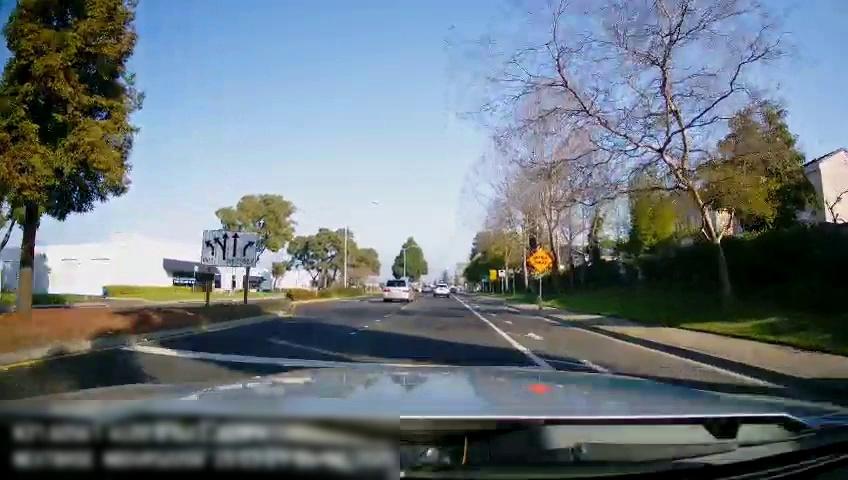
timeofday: Day
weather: Sunny
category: Drivable Space
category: Drivable Space
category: Vehicles | SUV
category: Vehicles | Van
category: Vehicles | SUV
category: Lanes | Alternate Lane
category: Lanes | Current Lane
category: Lanes | Current Lane
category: Traffic | Signs
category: Traffic | Signs
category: Traffic | Signs